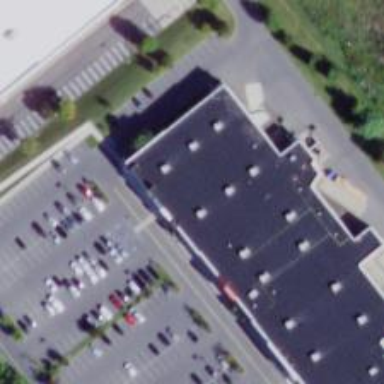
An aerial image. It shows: Fitness centre on leisure land.